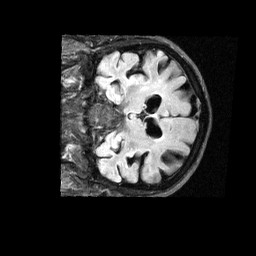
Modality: FLAIR
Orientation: coronal
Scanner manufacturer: siemens
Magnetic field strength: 1.5 T
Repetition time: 9.11 s
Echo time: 0.111 s